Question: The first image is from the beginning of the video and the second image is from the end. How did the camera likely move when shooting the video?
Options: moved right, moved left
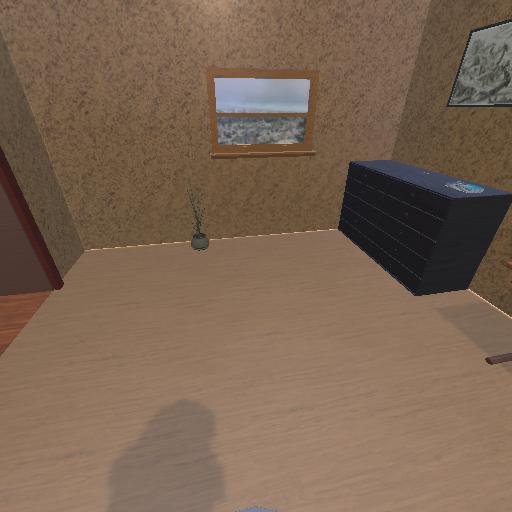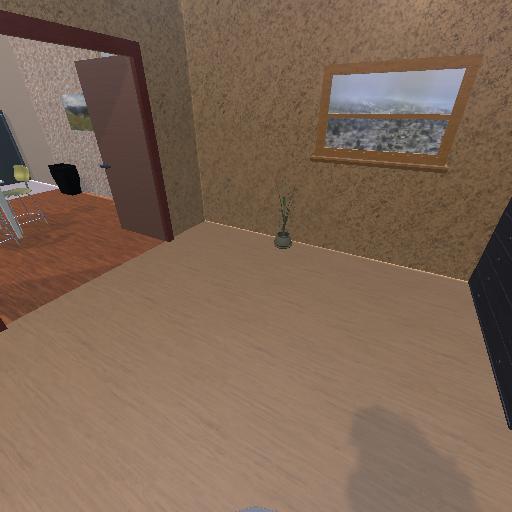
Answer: moved right